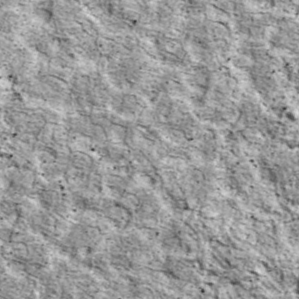
Label: non_frost